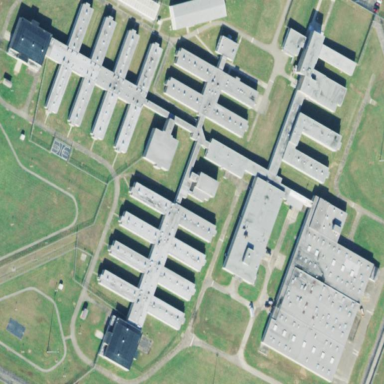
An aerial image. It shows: Prison building.